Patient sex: F
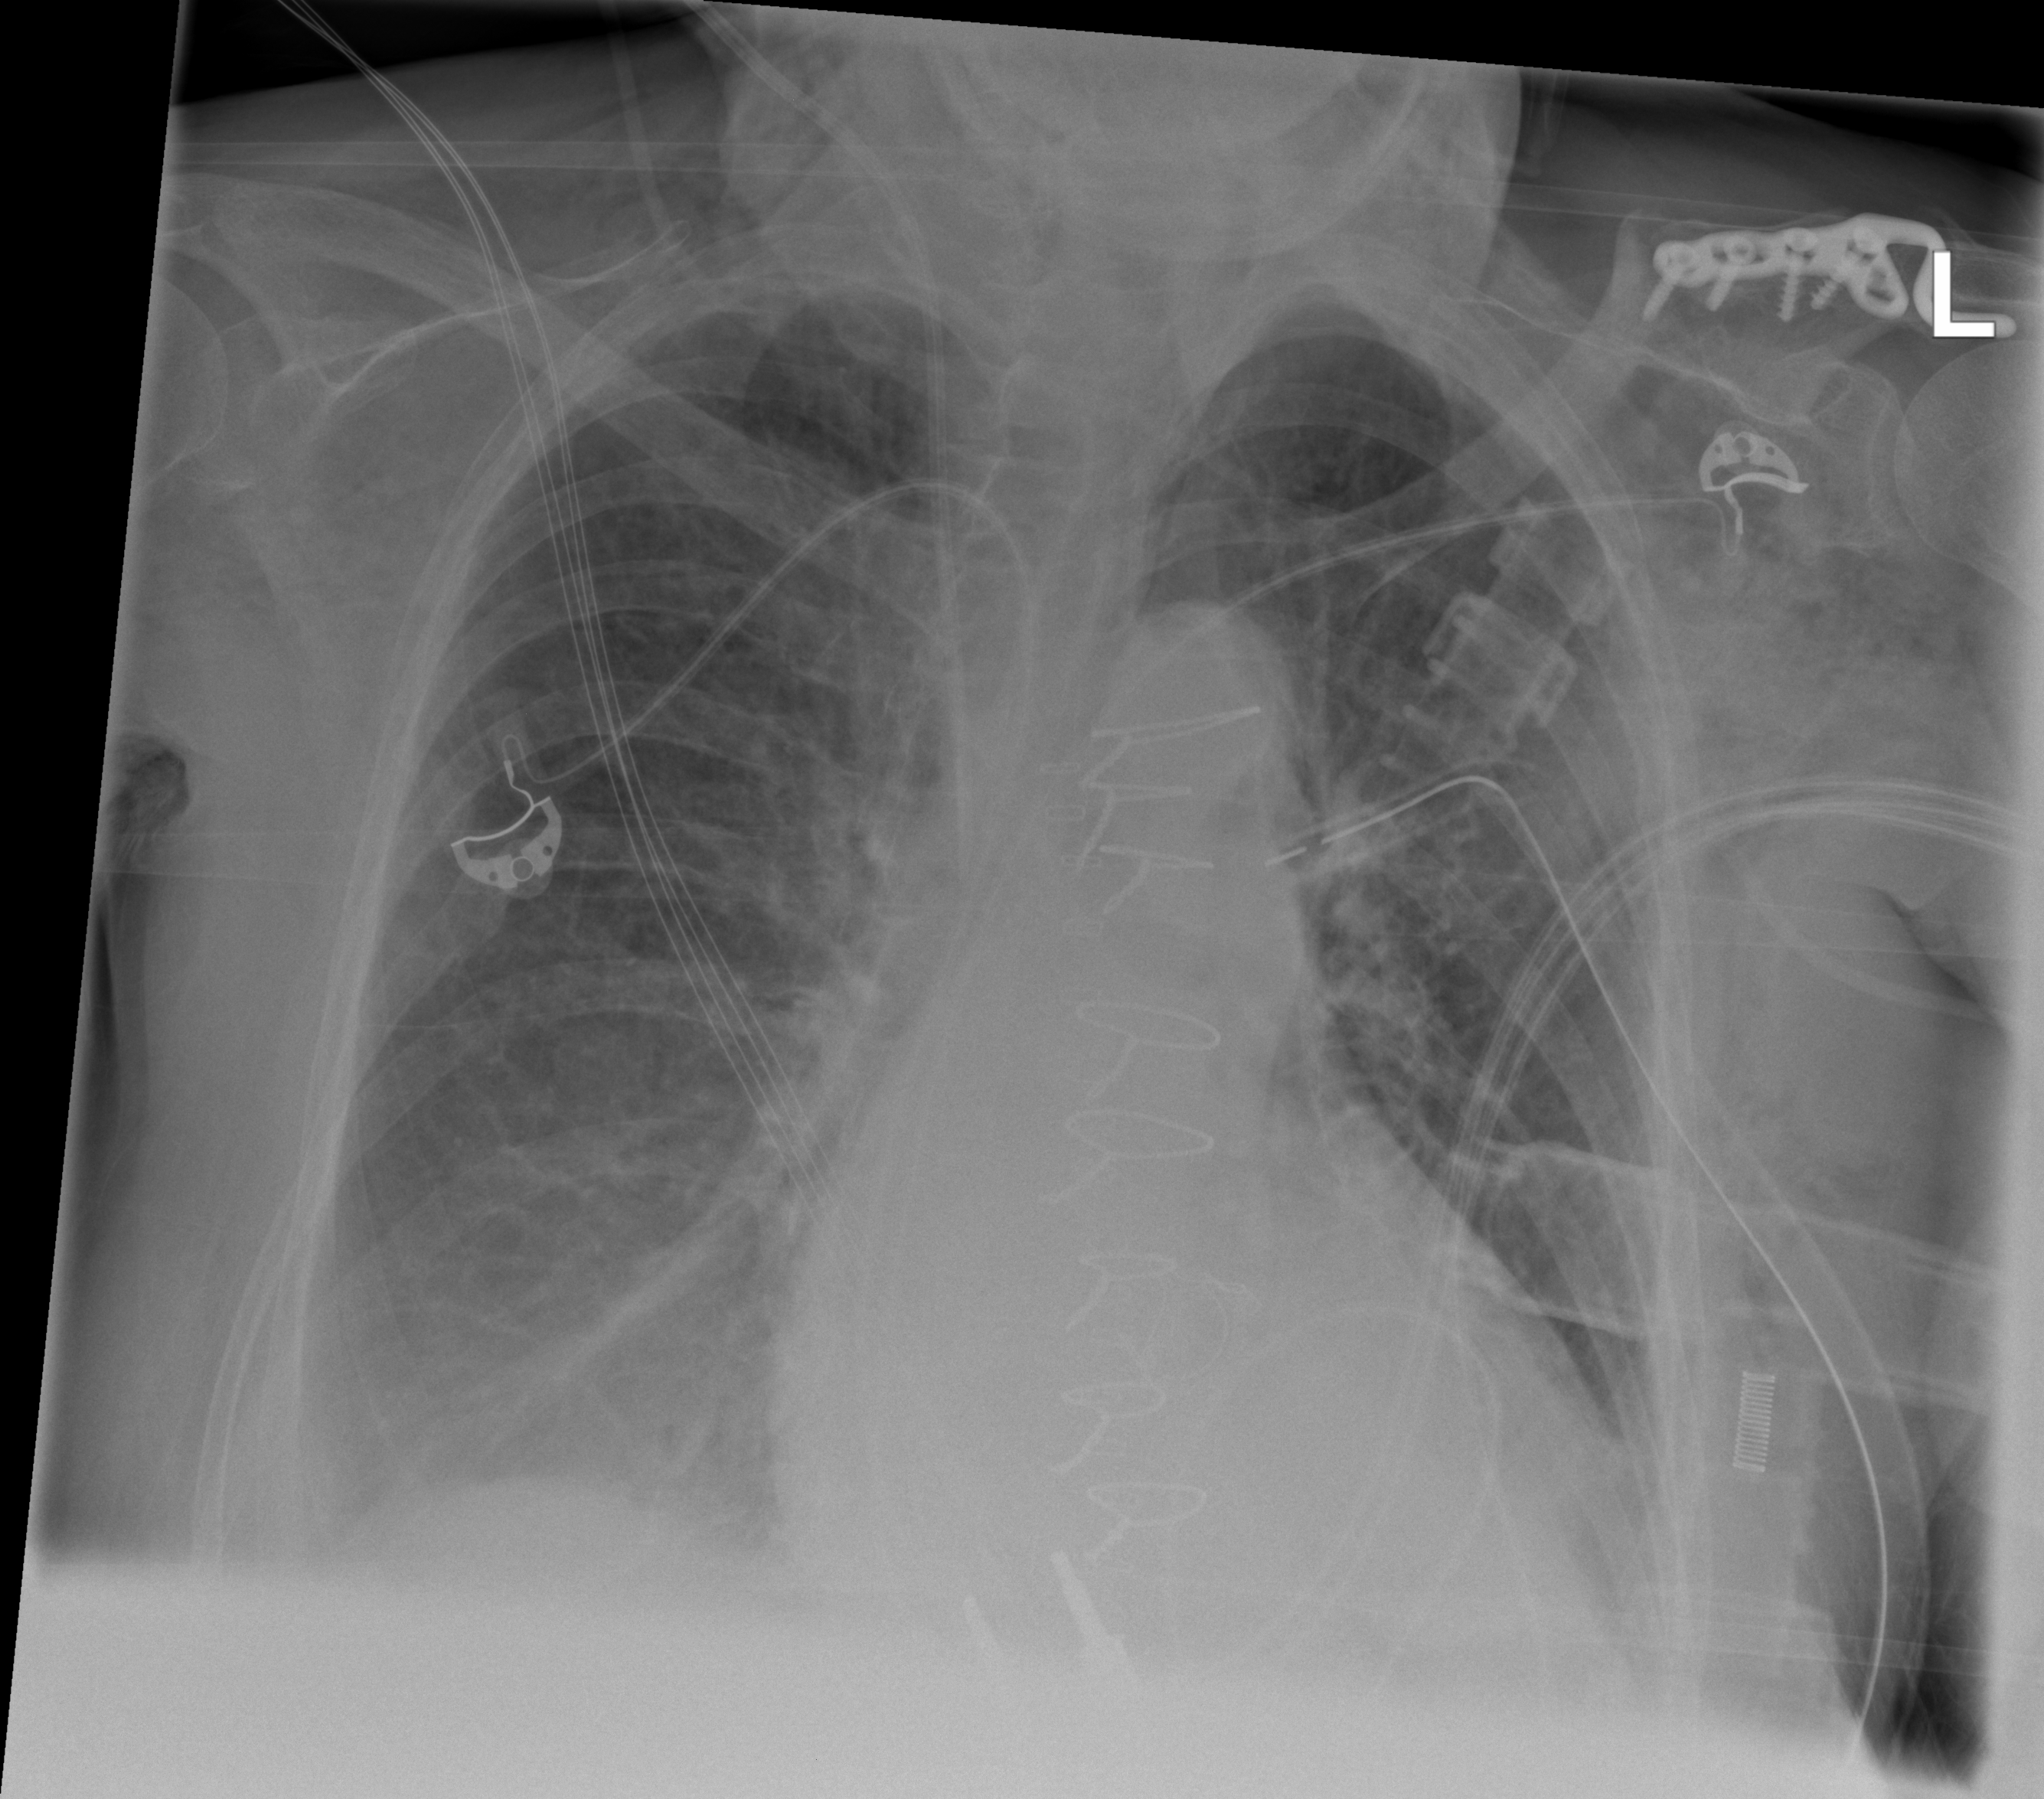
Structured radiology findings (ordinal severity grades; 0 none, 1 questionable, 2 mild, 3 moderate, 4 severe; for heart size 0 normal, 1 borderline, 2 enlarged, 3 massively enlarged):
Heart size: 2
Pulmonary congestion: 0
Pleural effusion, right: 2
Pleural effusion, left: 2
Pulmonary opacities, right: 1
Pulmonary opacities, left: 0
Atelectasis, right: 2
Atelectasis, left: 2